Question: I've got the following DOM :
'''
<select>
<optgroup label="a">
<option class="foo">1</option>
<option>2</option>
<option>3</option>
</optgroup>
<optgroup label="b">
<option>1</option>
<option>2</option>
<option>3</option>
</optgroup>
</select>
'''
That I want to do is to underline the 'optgroup''s label, but not 'option''s one.
So I wrote this CSS:
'''
optgroup {
text-align: left;
color: #222;
text-decoration: underline;
}
optgroup option {
color: red;
text-decoration: none;
}
optgroup option.foo {
color: green;
text-decoration: none;
}
'''
And I get the following output (from <URL>:

What did I miss to remove the option's underline?
I'm working on Firefox 17.
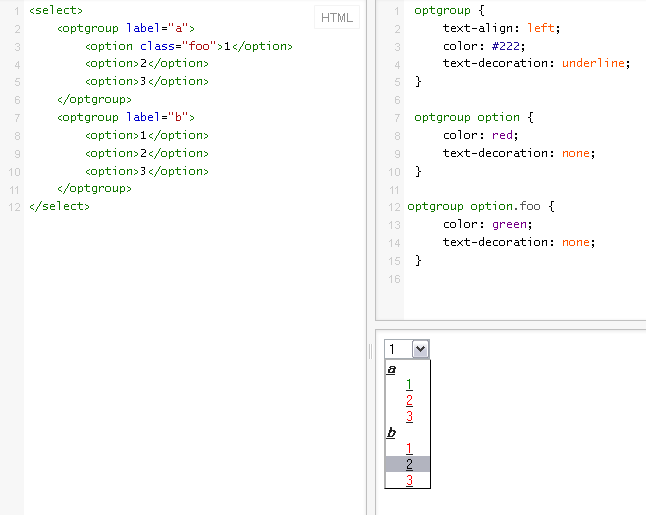
Answer: Dunno if this suits you and works only in firefox. But i think your example is only for firefox so try this out:
'''
optgroup::before{
content: attr(label);
border-bottom:solid 1px #000;
width:10px;
}
'''
<URL>